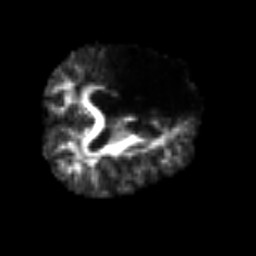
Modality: FA
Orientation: axial
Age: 64
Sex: male
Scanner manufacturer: siemens
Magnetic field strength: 3 T
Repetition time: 3.2 s
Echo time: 0.081 s